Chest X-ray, AP view. Patient: 38 years old, sex F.
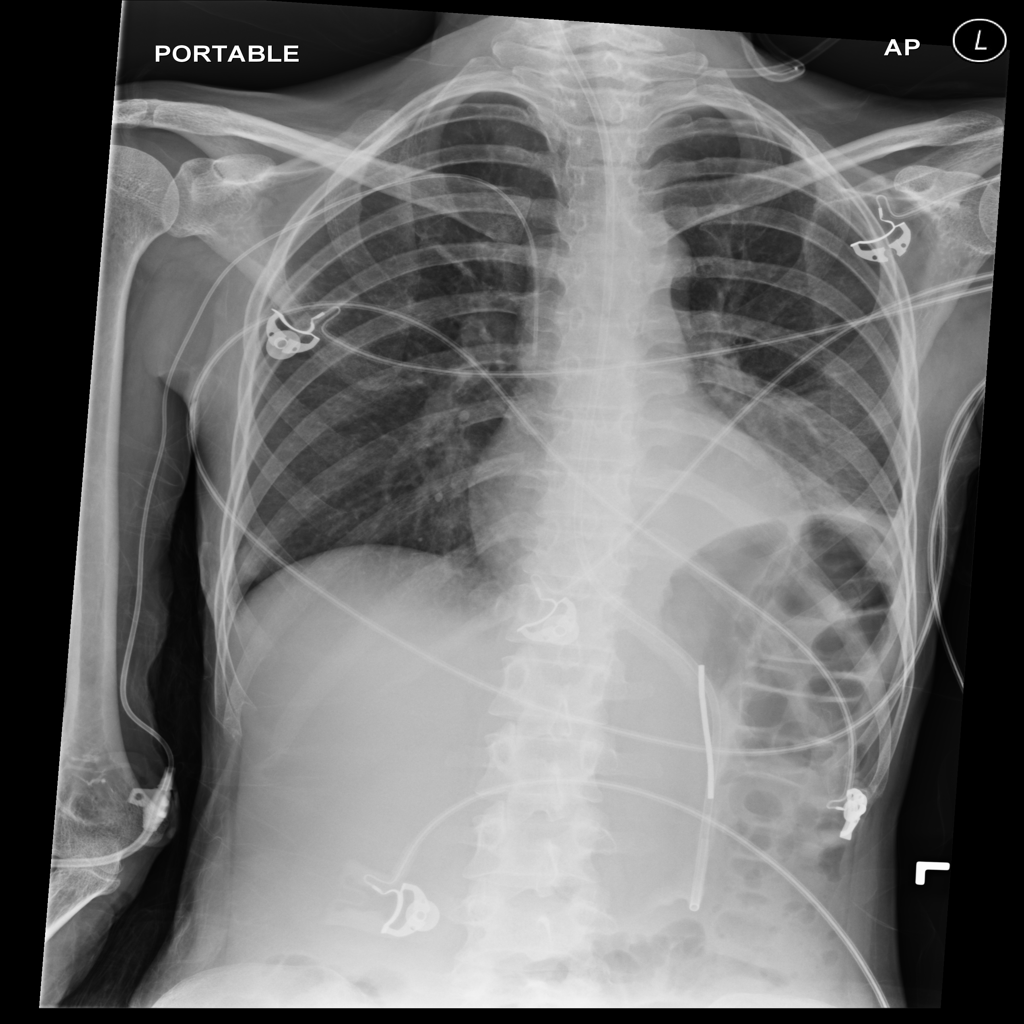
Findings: No Finding